Field crop: maize
Growth stage: 1
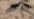
Species: atriplex